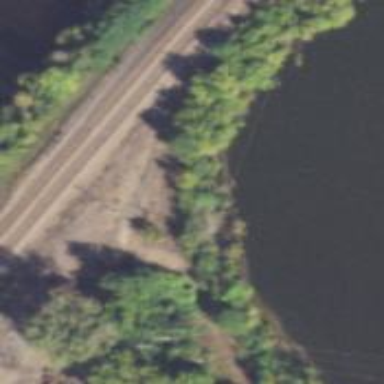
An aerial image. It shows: Disused railway spur service.